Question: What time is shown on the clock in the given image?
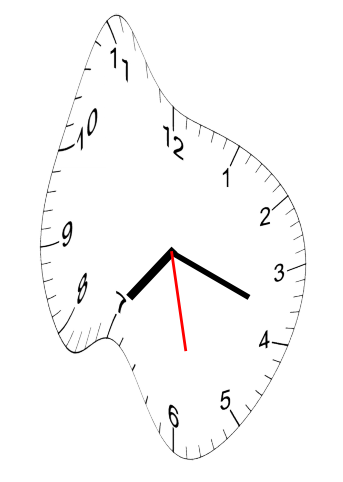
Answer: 07:18:28